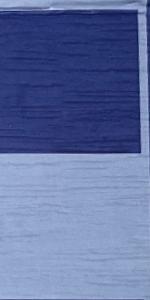
Label: Empty